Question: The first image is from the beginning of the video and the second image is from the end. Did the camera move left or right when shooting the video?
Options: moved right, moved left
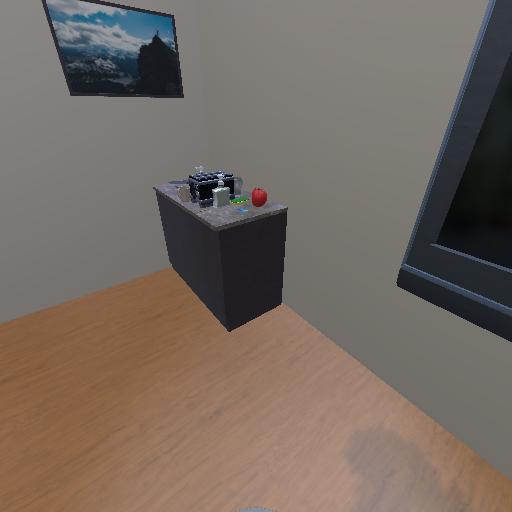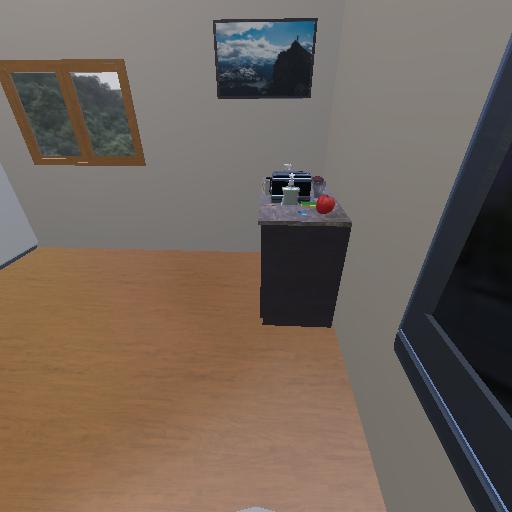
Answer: moved right